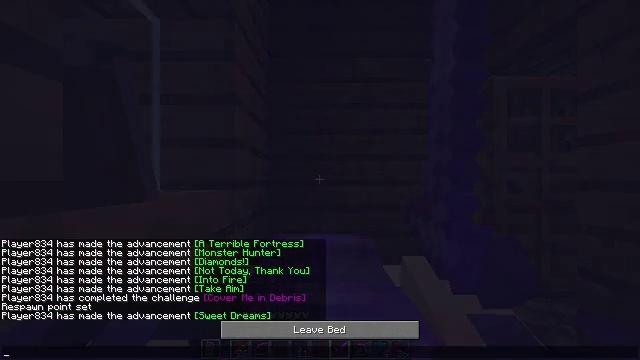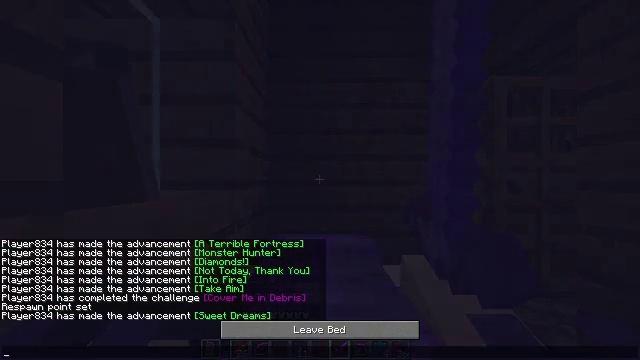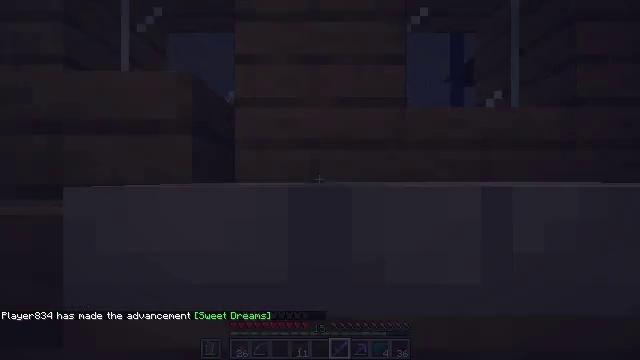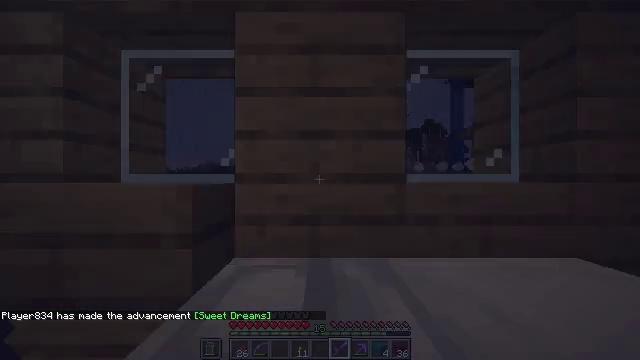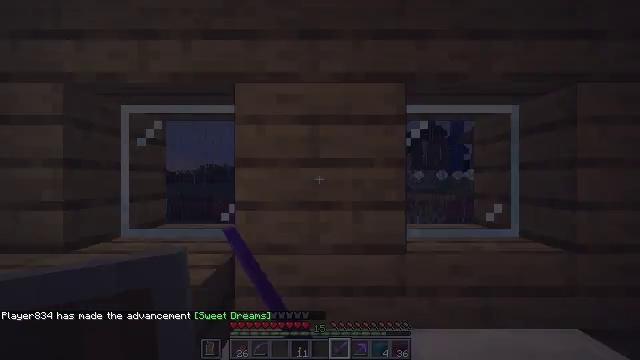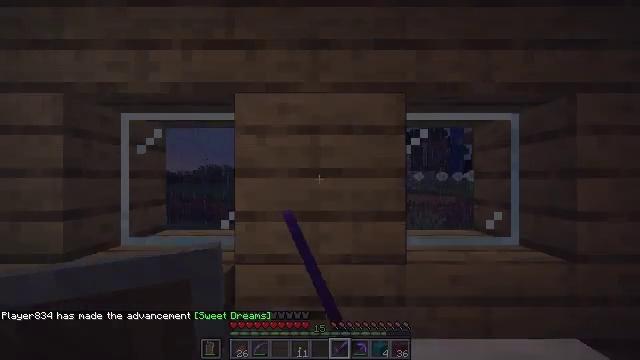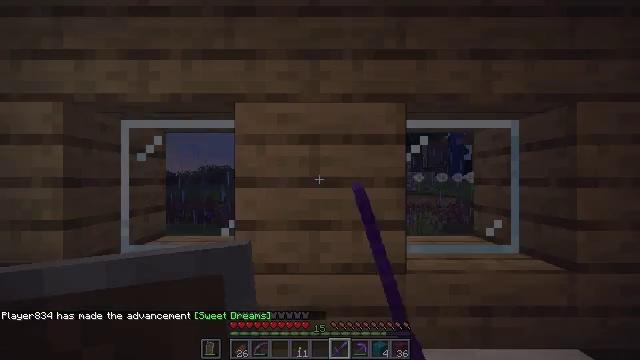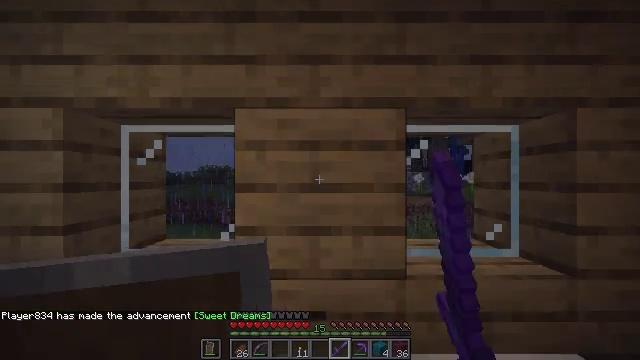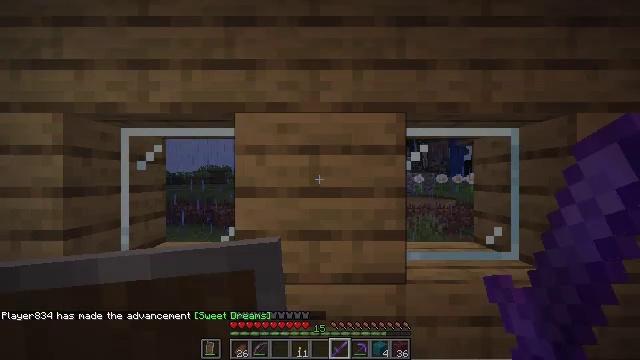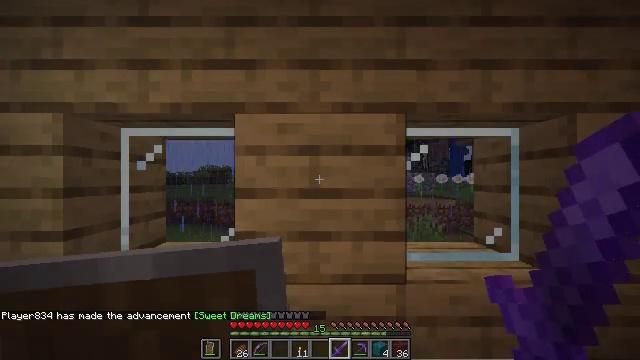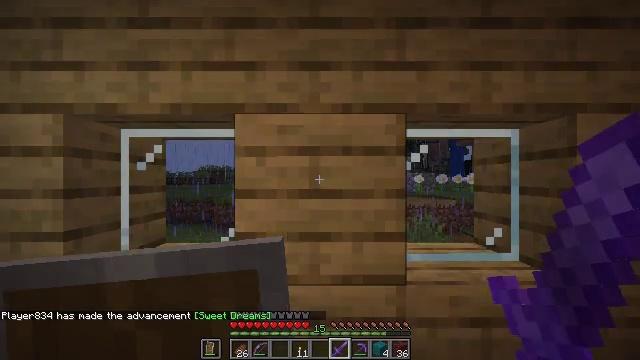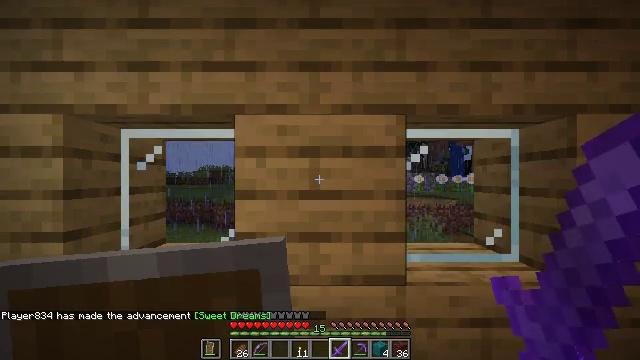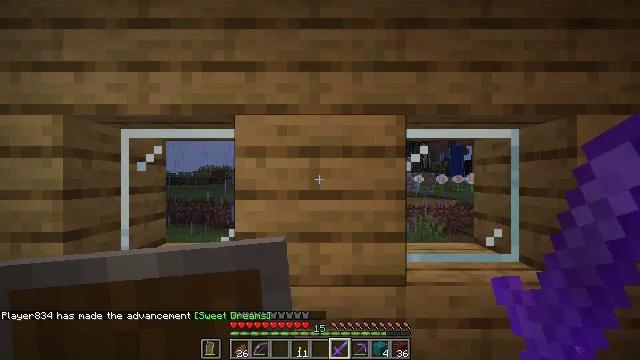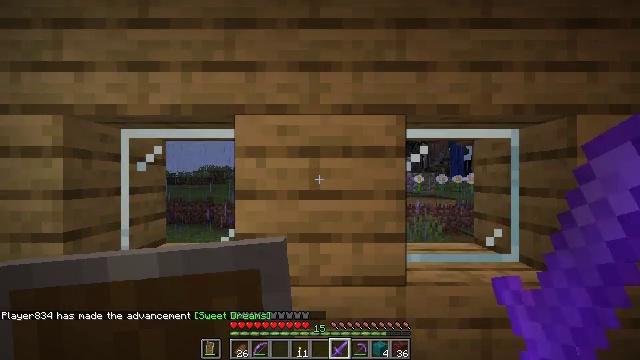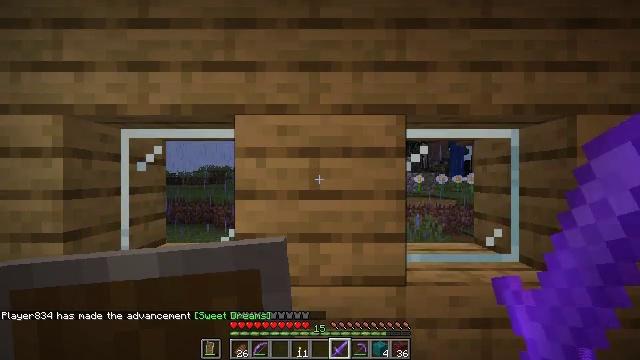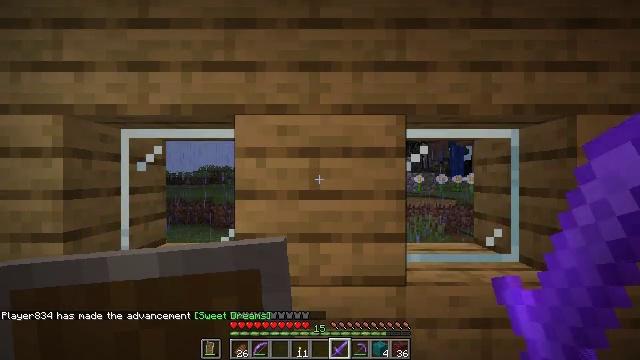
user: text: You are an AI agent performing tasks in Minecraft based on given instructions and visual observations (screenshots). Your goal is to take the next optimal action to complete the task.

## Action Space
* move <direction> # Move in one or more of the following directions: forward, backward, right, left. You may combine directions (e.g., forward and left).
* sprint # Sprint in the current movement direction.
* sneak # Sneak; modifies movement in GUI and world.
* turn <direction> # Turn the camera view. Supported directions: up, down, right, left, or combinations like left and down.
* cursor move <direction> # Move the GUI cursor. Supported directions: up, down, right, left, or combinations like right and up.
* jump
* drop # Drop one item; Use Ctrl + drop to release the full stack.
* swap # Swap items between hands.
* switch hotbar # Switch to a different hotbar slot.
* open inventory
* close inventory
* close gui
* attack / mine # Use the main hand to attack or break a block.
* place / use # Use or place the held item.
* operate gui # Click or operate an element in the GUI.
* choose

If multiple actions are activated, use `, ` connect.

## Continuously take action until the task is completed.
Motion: motion action
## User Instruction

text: Open the crafting table to make an ender eye.
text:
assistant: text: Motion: no_op
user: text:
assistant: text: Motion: no_op
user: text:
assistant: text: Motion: no_op
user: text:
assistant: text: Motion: no_op
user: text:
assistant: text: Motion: no_op
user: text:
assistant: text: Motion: no_op
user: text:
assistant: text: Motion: no_op
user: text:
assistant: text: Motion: no_op
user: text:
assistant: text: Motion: no_op
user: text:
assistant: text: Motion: no_op
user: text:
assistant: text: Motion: no_op
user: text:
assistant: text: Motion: no_op
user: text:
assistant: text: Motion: no_op
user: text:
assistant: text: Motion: no_op
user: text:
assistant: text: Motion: no_op
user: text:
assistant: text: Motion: no_op
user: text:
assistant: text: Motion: no_op
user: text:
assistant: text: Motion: no_op
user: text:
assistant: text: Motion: no_op
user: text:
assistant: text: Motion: no_op
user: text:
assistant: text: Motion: no_op
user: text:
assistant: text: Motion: no_op
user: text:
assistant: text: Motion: no_op
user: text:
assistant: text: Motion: turn right
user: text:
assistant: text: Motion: turn right
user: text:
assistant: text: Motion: turn right
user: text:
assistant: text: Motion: turn right and down
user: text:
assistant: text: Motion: turn right and down
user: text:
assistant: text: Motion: turn right
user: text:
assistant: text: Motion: turn up